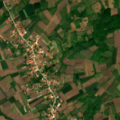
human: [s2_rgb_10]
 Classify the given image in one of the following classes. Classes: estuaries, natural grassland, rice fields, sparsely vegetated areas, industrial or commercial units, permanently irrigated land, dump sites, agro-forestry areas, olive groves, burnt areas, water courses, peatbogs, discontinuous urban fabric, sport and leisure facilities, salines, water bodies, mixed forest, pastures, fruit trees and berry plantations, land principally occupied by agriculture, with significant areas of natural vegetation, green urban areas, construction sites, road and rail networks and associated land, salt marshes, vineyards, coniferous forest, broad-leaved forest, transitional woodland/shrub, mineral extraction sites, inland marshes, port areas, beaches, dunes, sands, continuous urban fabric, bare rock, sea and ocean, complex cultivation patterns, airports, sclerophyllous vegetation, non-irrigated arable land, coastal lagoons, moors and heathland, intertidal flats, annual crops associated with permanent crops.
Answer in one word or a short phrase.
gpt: discontinuous urban fabric, non-irrigated arable land, complex cultivation patterns, land principally occupied by agriculture, with significant areas of natural vegetation